Interaction volume radius: 5 \u00c5
Interaction volume height: 25 \u00c5
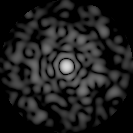
Disorder parameter: 0.782